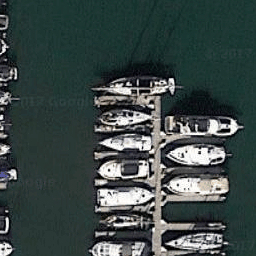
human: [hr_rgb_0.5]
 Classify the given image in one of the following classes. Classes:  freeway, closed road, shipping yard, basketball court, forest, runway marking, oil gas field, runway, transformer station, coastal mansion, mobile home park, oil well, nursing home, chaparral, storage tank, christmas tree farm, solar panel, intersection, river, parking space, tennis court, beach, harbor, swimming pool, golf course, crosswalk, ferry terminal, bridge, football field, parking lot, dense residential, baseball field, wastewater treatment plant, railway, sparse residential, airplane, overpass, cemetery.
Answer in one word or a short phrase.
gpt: harbor